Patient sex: M
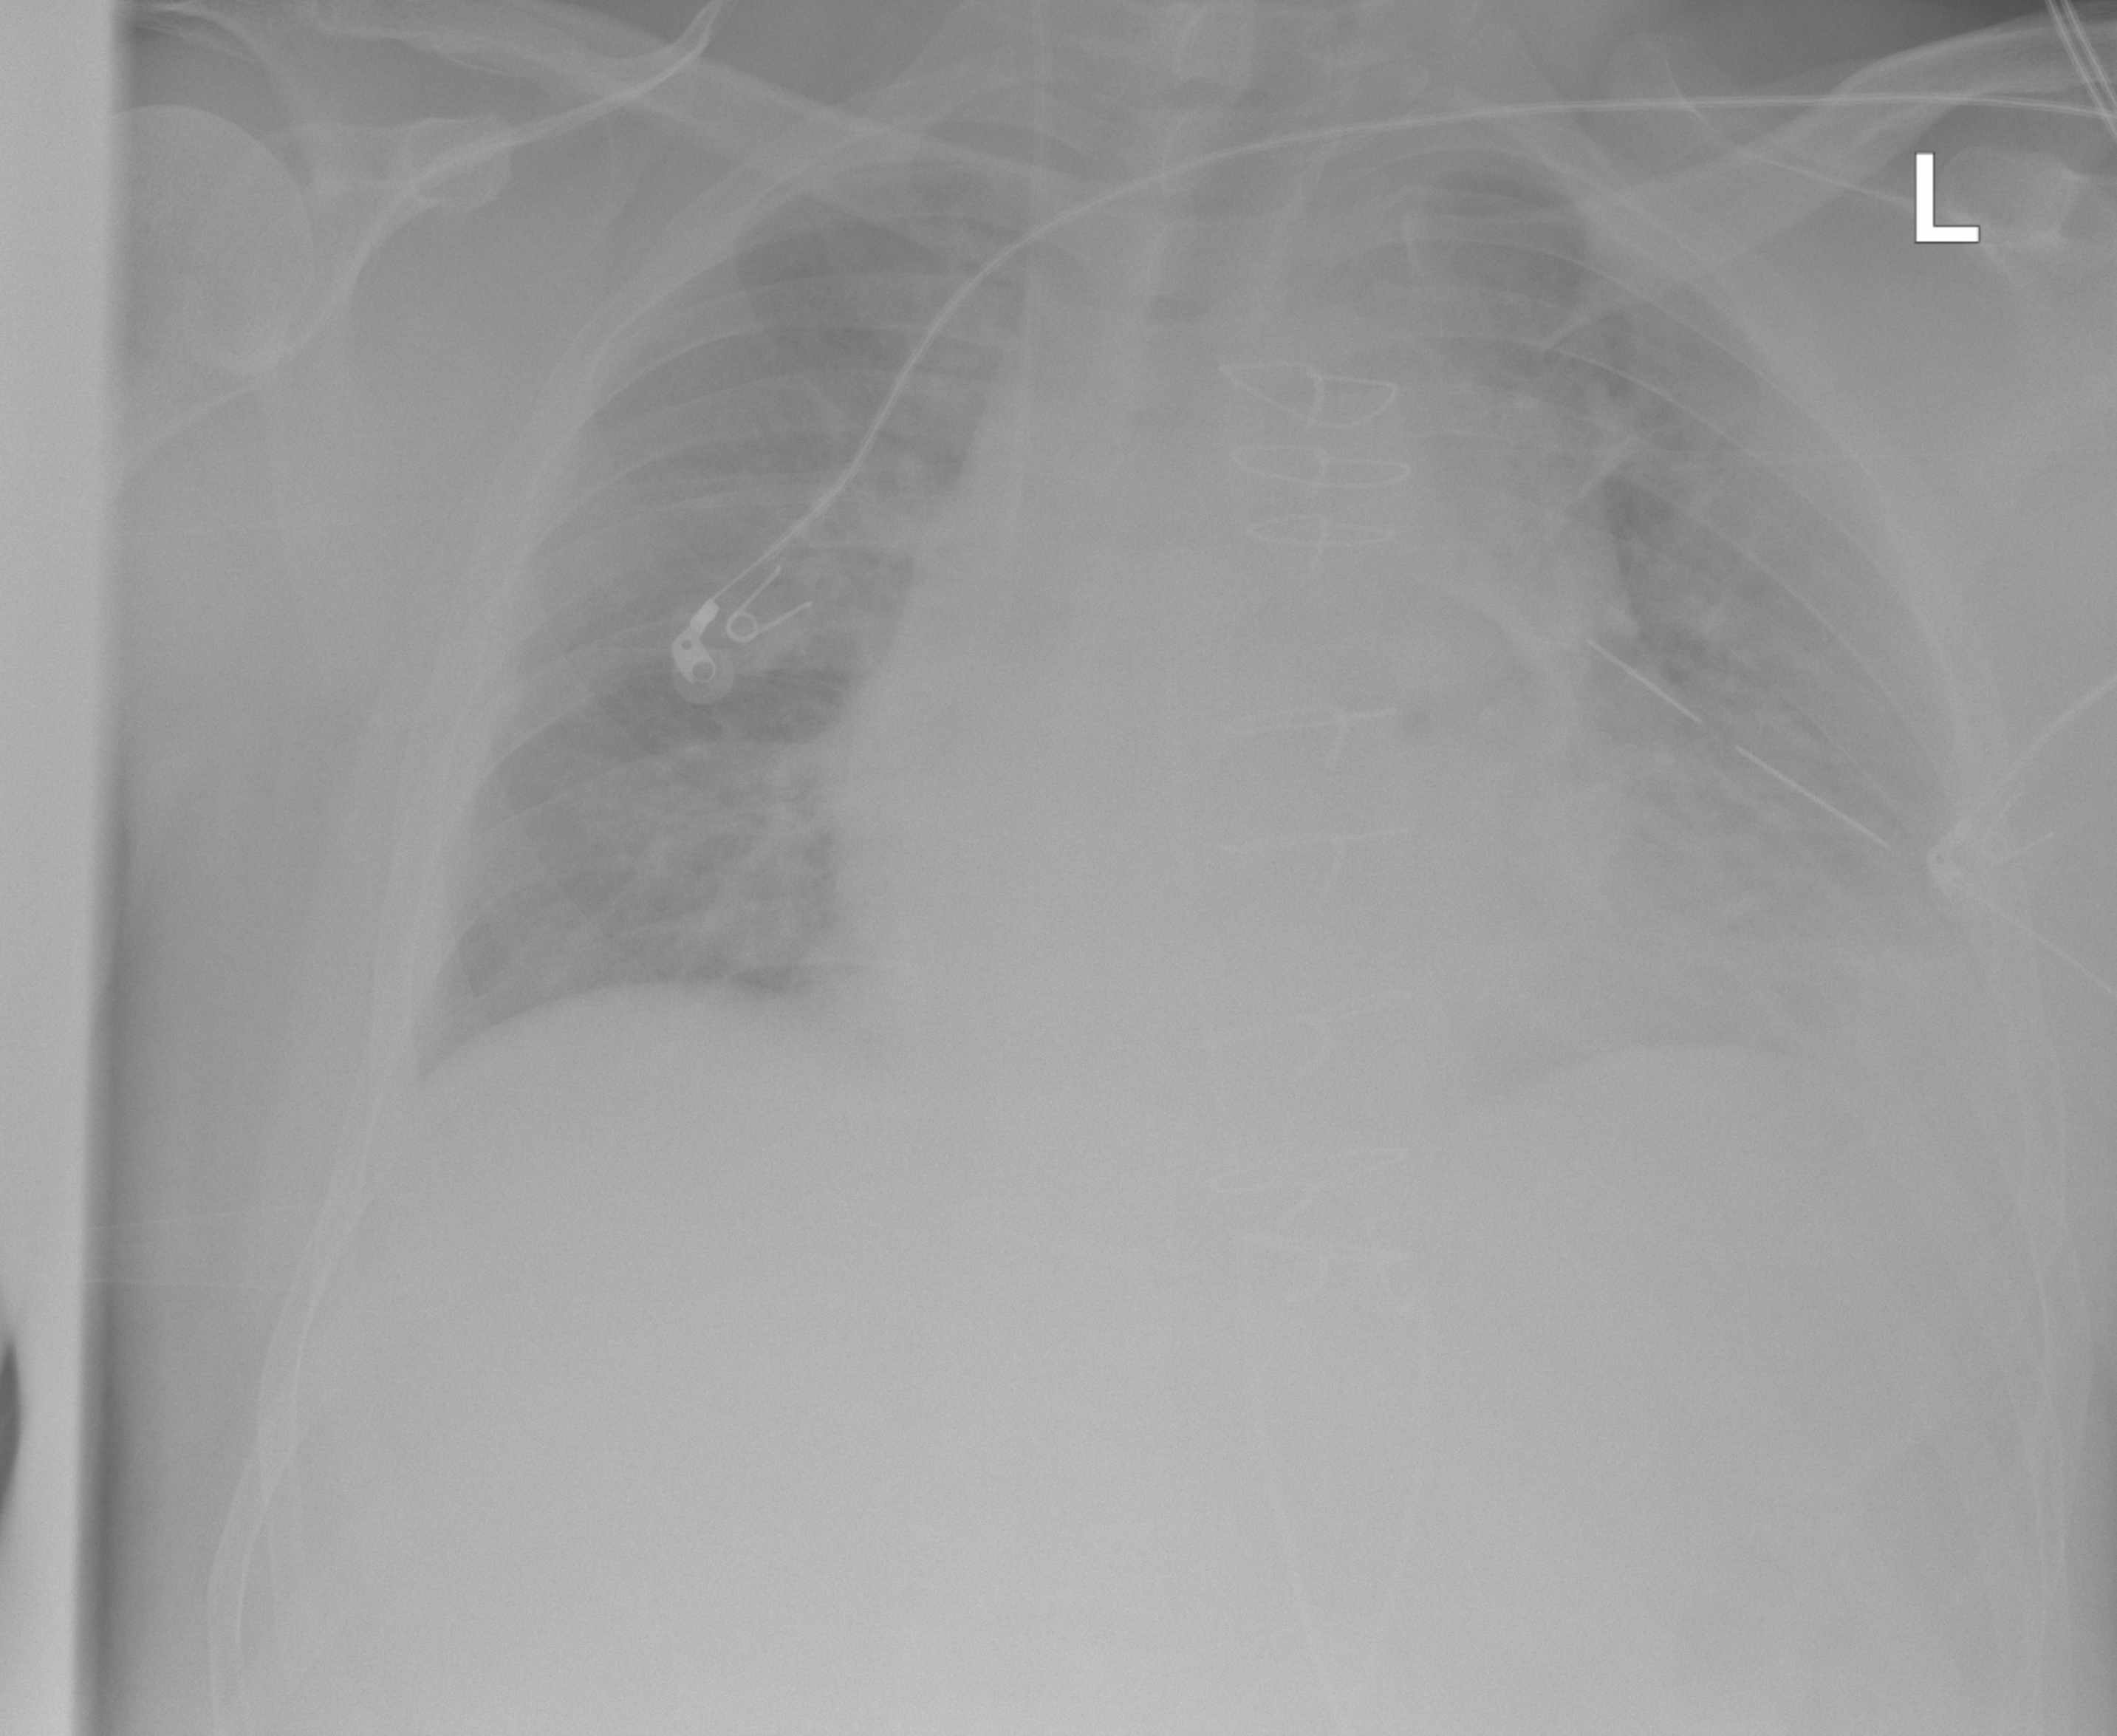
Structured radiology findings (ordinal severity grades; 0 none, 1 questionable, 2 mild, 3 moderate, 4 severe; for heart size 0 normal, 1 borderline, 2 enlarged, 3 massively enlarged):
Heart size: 2
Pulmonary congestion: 2
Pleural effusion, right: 0
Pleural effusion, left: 2
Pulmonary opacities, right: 0
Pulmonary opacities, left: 2
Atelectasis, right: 0
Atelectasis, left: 2